Question: What is the recharge offer?
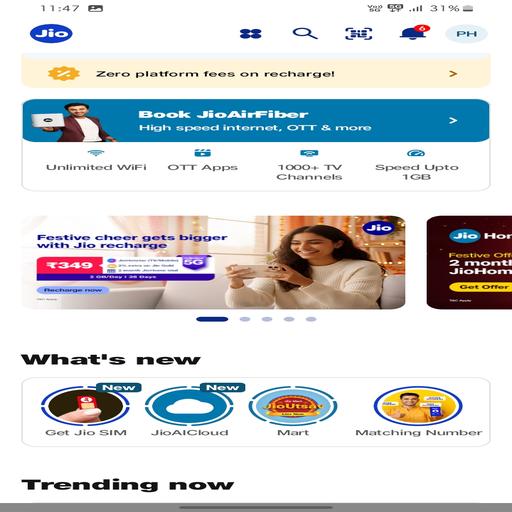
Answer: Zero platform fees